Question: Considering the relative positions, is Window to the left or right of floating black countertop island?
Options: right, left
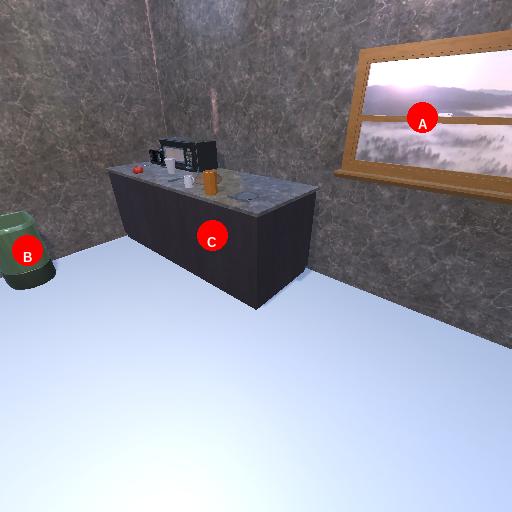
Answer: right